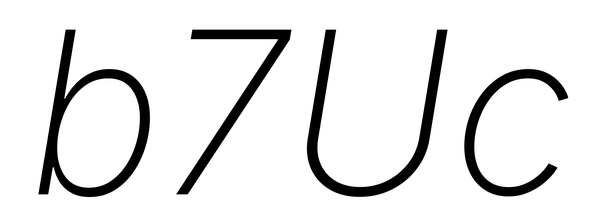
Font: Inter-Italic_ExtraLight_Italic